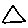
Label: triangle